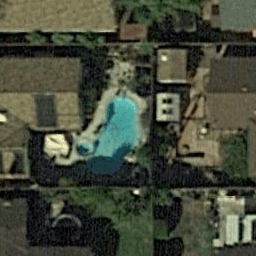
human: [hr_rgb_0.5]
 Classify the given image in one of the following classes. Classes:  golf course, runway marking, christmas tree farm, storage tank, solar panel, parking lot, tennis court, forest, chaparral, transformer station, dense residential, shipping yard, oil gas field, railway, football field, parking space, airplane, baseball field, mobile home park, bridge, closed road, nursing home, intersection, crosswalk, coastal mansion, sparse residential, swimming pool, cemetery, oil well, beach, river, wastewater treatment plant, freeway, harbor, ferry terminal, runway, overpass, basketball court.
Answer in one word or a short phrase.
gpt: swimming pool